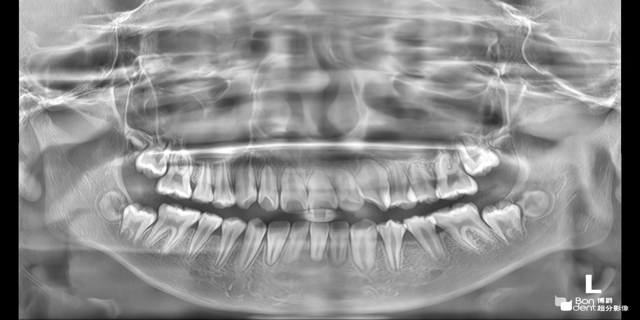
adult